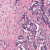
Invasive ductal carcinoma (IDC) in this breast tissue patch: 1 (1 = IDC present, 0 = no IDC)